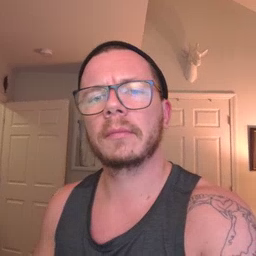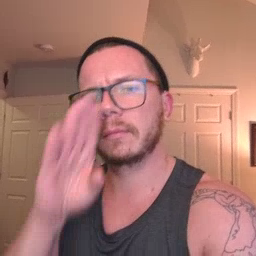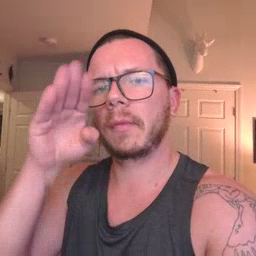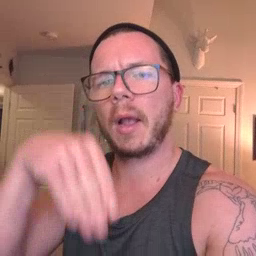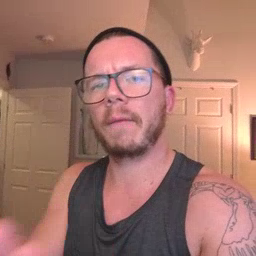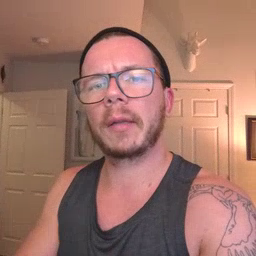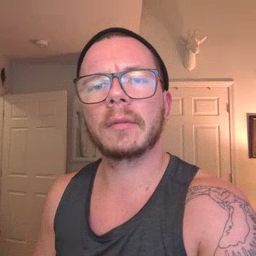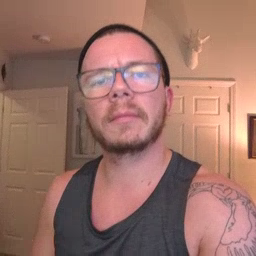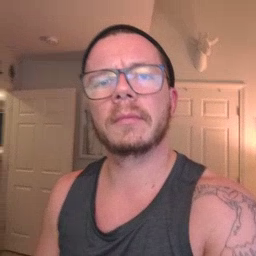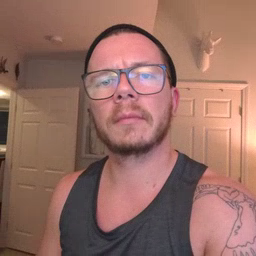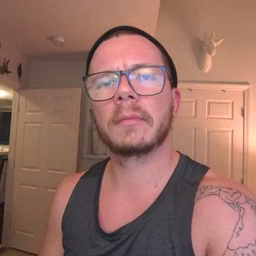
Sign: elephant